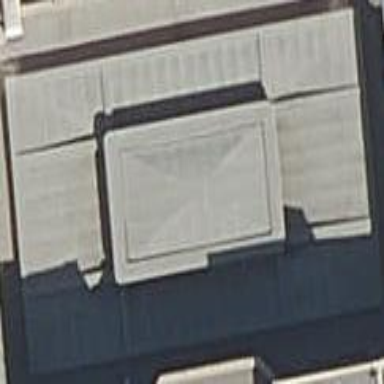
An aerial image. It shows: Building with hipped roof.